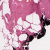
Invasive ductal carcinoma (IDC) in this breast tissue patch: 0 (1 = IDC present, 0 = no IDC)